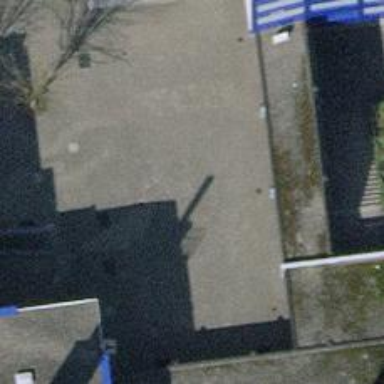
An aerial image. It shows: School.